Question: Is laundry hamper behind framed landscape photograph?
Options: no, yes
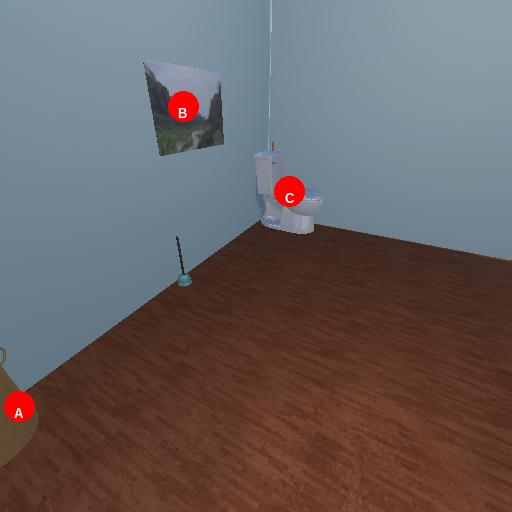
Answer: no